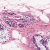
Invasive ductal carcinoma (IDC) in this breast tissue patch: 0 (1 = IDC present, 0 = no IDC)